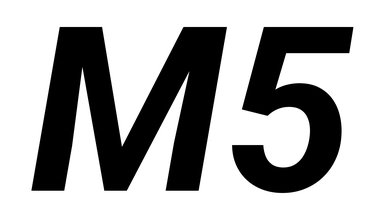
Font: Roboto-Italic_Bold_Italic